【题型】解答题　【知识点】解析几何　【难度】medium
已知椭圆 $\frac{x^2}{a^2} + \frac{y^2}{b^2} = 1 (a > b > 0)$ 的左焦点为 $F$，过点 $F$ 的直线交椭圆于 $A, B$ 两点，$|AF|$ 的最大值是 $M$，$|BF|$ 的最小值是 $m$，满足 $M \cdot m = \frac{3a^2}{4}$. \\
(1) 求该椭圆的离心率； \\
(2) 若 $a = 2$，点 $P$ 在椭圆上，且在 $x$ 轴上方，线段 $|PF|$ 的中点 $Q$ 在以原点 $O$ 为圆心，$|OF|$ 为半径的圆上，求直线 $PF$ 的斜率； \\
(3) 设线段 $AB$ 的中点为 $G$，$AB$ 的垂直平分线与 $x$ 轴和 $y$ 轴分别交于 $D, E$ 两点，$O$ 是坐标原点. 记 $\triangle GFD$ 的面积为 $S_1$，$\triangle OED$ 的面积为 $S_2$，求 $\frac{2S_1S_2}{S_1^2 + S_2^2}$ 的取值范围.
【解答】
【答案】 (1) $\frac{1}{2}$ \\
(2) $\sqrt{3}$ \\
(3) $(0, \frac{9}{41})$

【解析】 (1) 设 $F(-c, 0) (c > 0)$，则根据椭圆性质得 $M = a + c, m = a - c$, \\
而 $M \cdot m = \frac{3a^2}{4}$，所以 $a^2 - c^2 = \frac{3a^2}{4}$，即 $a^2 = 4c^2, a = 2c$, \\
因此椭圆的离心率为 $e = \frac{c}{a} = \frac{1}{2}$.

(2) 若 $a = 2$，因为 $a = 2c$，所以 $c = 1$，且 $b = \sqrt{a^2 - c^2} = \sqrt{3}$，$F(-1, 0)$ \\
以原点 $O$ 为圆心，$|OF|$ 为半径的圆的方程为 $x^2 + y^2 = 1$, \\
设点 $P(x_1, y_1) (y_1 > 0)$，线段 $|PF|$ 的中点 $Q(\frac{x_1 - 1}{2}, \frac{y_1}{2})$, \\
则 $\begin{cases} (\frac{x_1 - 1}{2})^2 + (\frac{y_1}{2})^2 = 1 \\ \frac{x_1^2}{4} + \frac{y_1^2}{3} = 1 \end{cases}$，消去 $y_1$ 化简可得 $x_1(x_1 - 8) = 0$，解得 $x_1 = 0$ 或 $x_1 = 8$, \\
因为 $x_1 \in [-2, 2]$，所以 $x_1 = 0$，计算得 $y_1 = \sqrt{3}$，点 $P(0, \sqrt{3})$, \\
所以直线 $PF$ 的斜率为 $\frac{\sqrt{3} - 0}{0 + 1} = \sqrt{3}$;

(3) 由 (1) 可知，$a = 2c, b = \sqrt{a^2 - c^2} = \sqrt{3}c$，椭圆的方程为 $\frac{x^2}{4c^2} + \frac{y^2}{3c^2} = 1$. \\
根据条件直线 $AB$ 的斜率一定存在且不为零，设直线 $AB$ 的方程为 $y = k(x + c)$, \\
并设 $A(x_1, y_1), B(x_2, y_2)$ 则由 $\begin{cases} \frac{x^2}{4c^2} + \frac{y^2}{3c^2} = 1 \\ y = k(x + c) \end{cases}$ 消去 $y$ 并整理得 \\
$(4k^2 + 3)x^2 + 8ck^2x + 4k^2c^2 - 12c^2 = 0$ \\
从而有 $x_1 + x_2 = -\frac{8ck^2}{4k^2 + 3}, y_1 + y_2 = k(x_1 + x_2 + 2c) = \frac{6ck}{4k^2 + 3}$, \\
所以 $G(-\frac{4ck^2}{4k^2 + 3}, \frac{3ck}{4k^2 + 3})$.

因为 $DG \perp AB$，所以 $\frac{\frac{3ck}{4k^2 + 3}}{-\frac{4ck^2}{4k^2 + 3} - x_D} \cdot k = -1, x_D = -\frac{ck^2}{4k^2 + 3}$, \\
由 $Rt\triangle FGD$ 与 $Rt\triangle EOD$ 相似, \\
$\frac{S_1}{S_2} = \frac{GD^2}{OD^2} = \frac{(-\frac{4ck^2}{4k^2 + 3} + \frac{ck^2}{4k^2 + 3})^2 + (\frac{3ck}{4k^2 + 3})^2}{(-\frac{ck^2}{4k^2 + 3})^2} = 9 + \frac{9}{k^2} > 9$ \\
所以 \\
令 $\frac{S_1}{S_2} = t$，则 $t > 9$，从而 $\frac{2S_1S_2}{S_1^2 + S_2^2} = \frac{2}{t + \frac{1}{t}} < \frac{2}{9 + \frac{1}{9}} = \frac{9}{41}$ \\
即 $\frac{2S_1S_2}{S_1^2 + S_2^2}$ 的取值范围是 $(0, \frac{9}{41})$.

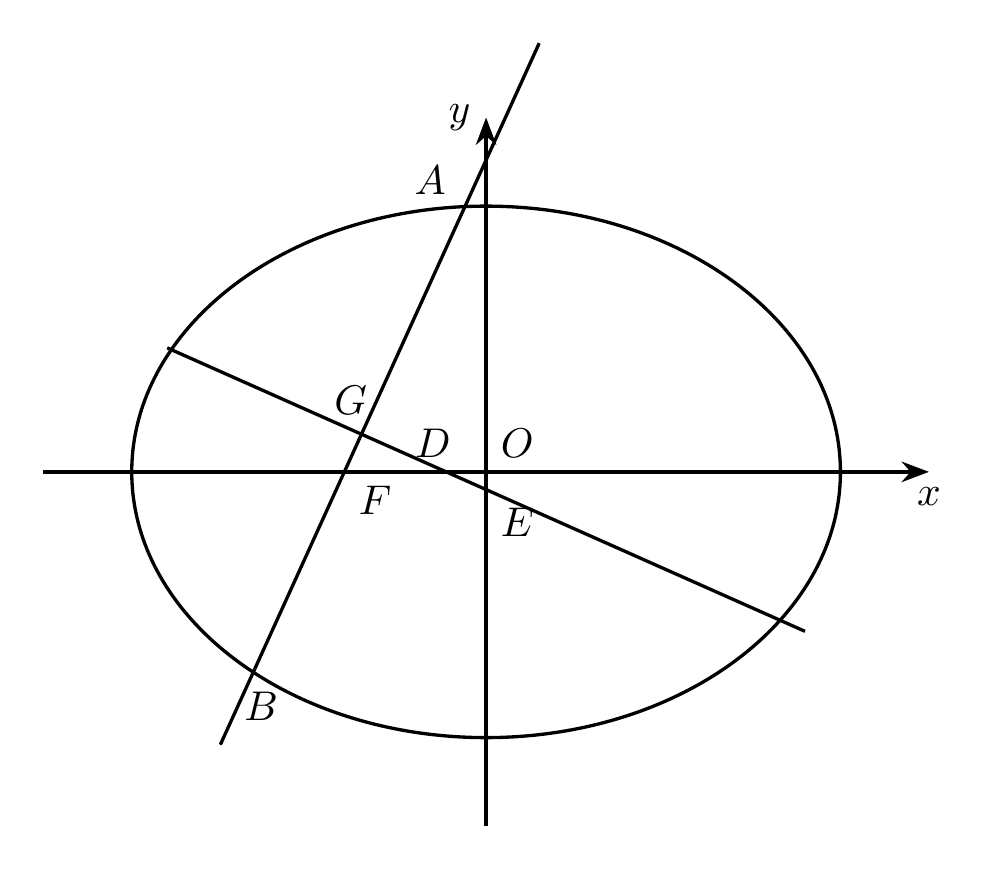